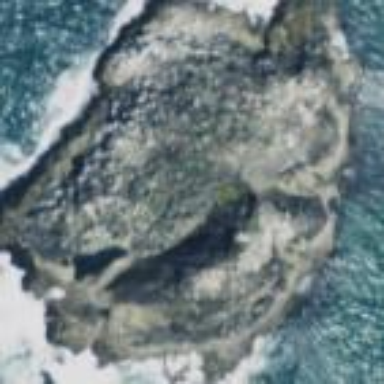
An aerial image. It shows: Islet with bare rock surface.